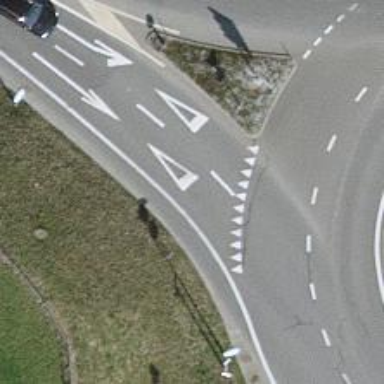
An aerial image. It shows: Trunk highway without sidewalk.